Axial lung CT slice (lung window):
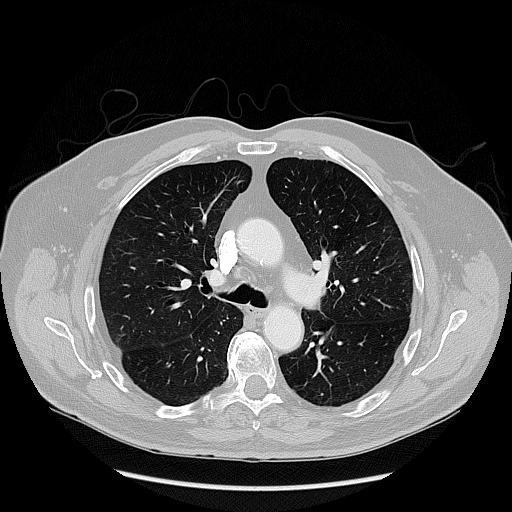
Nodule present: no